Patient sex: F
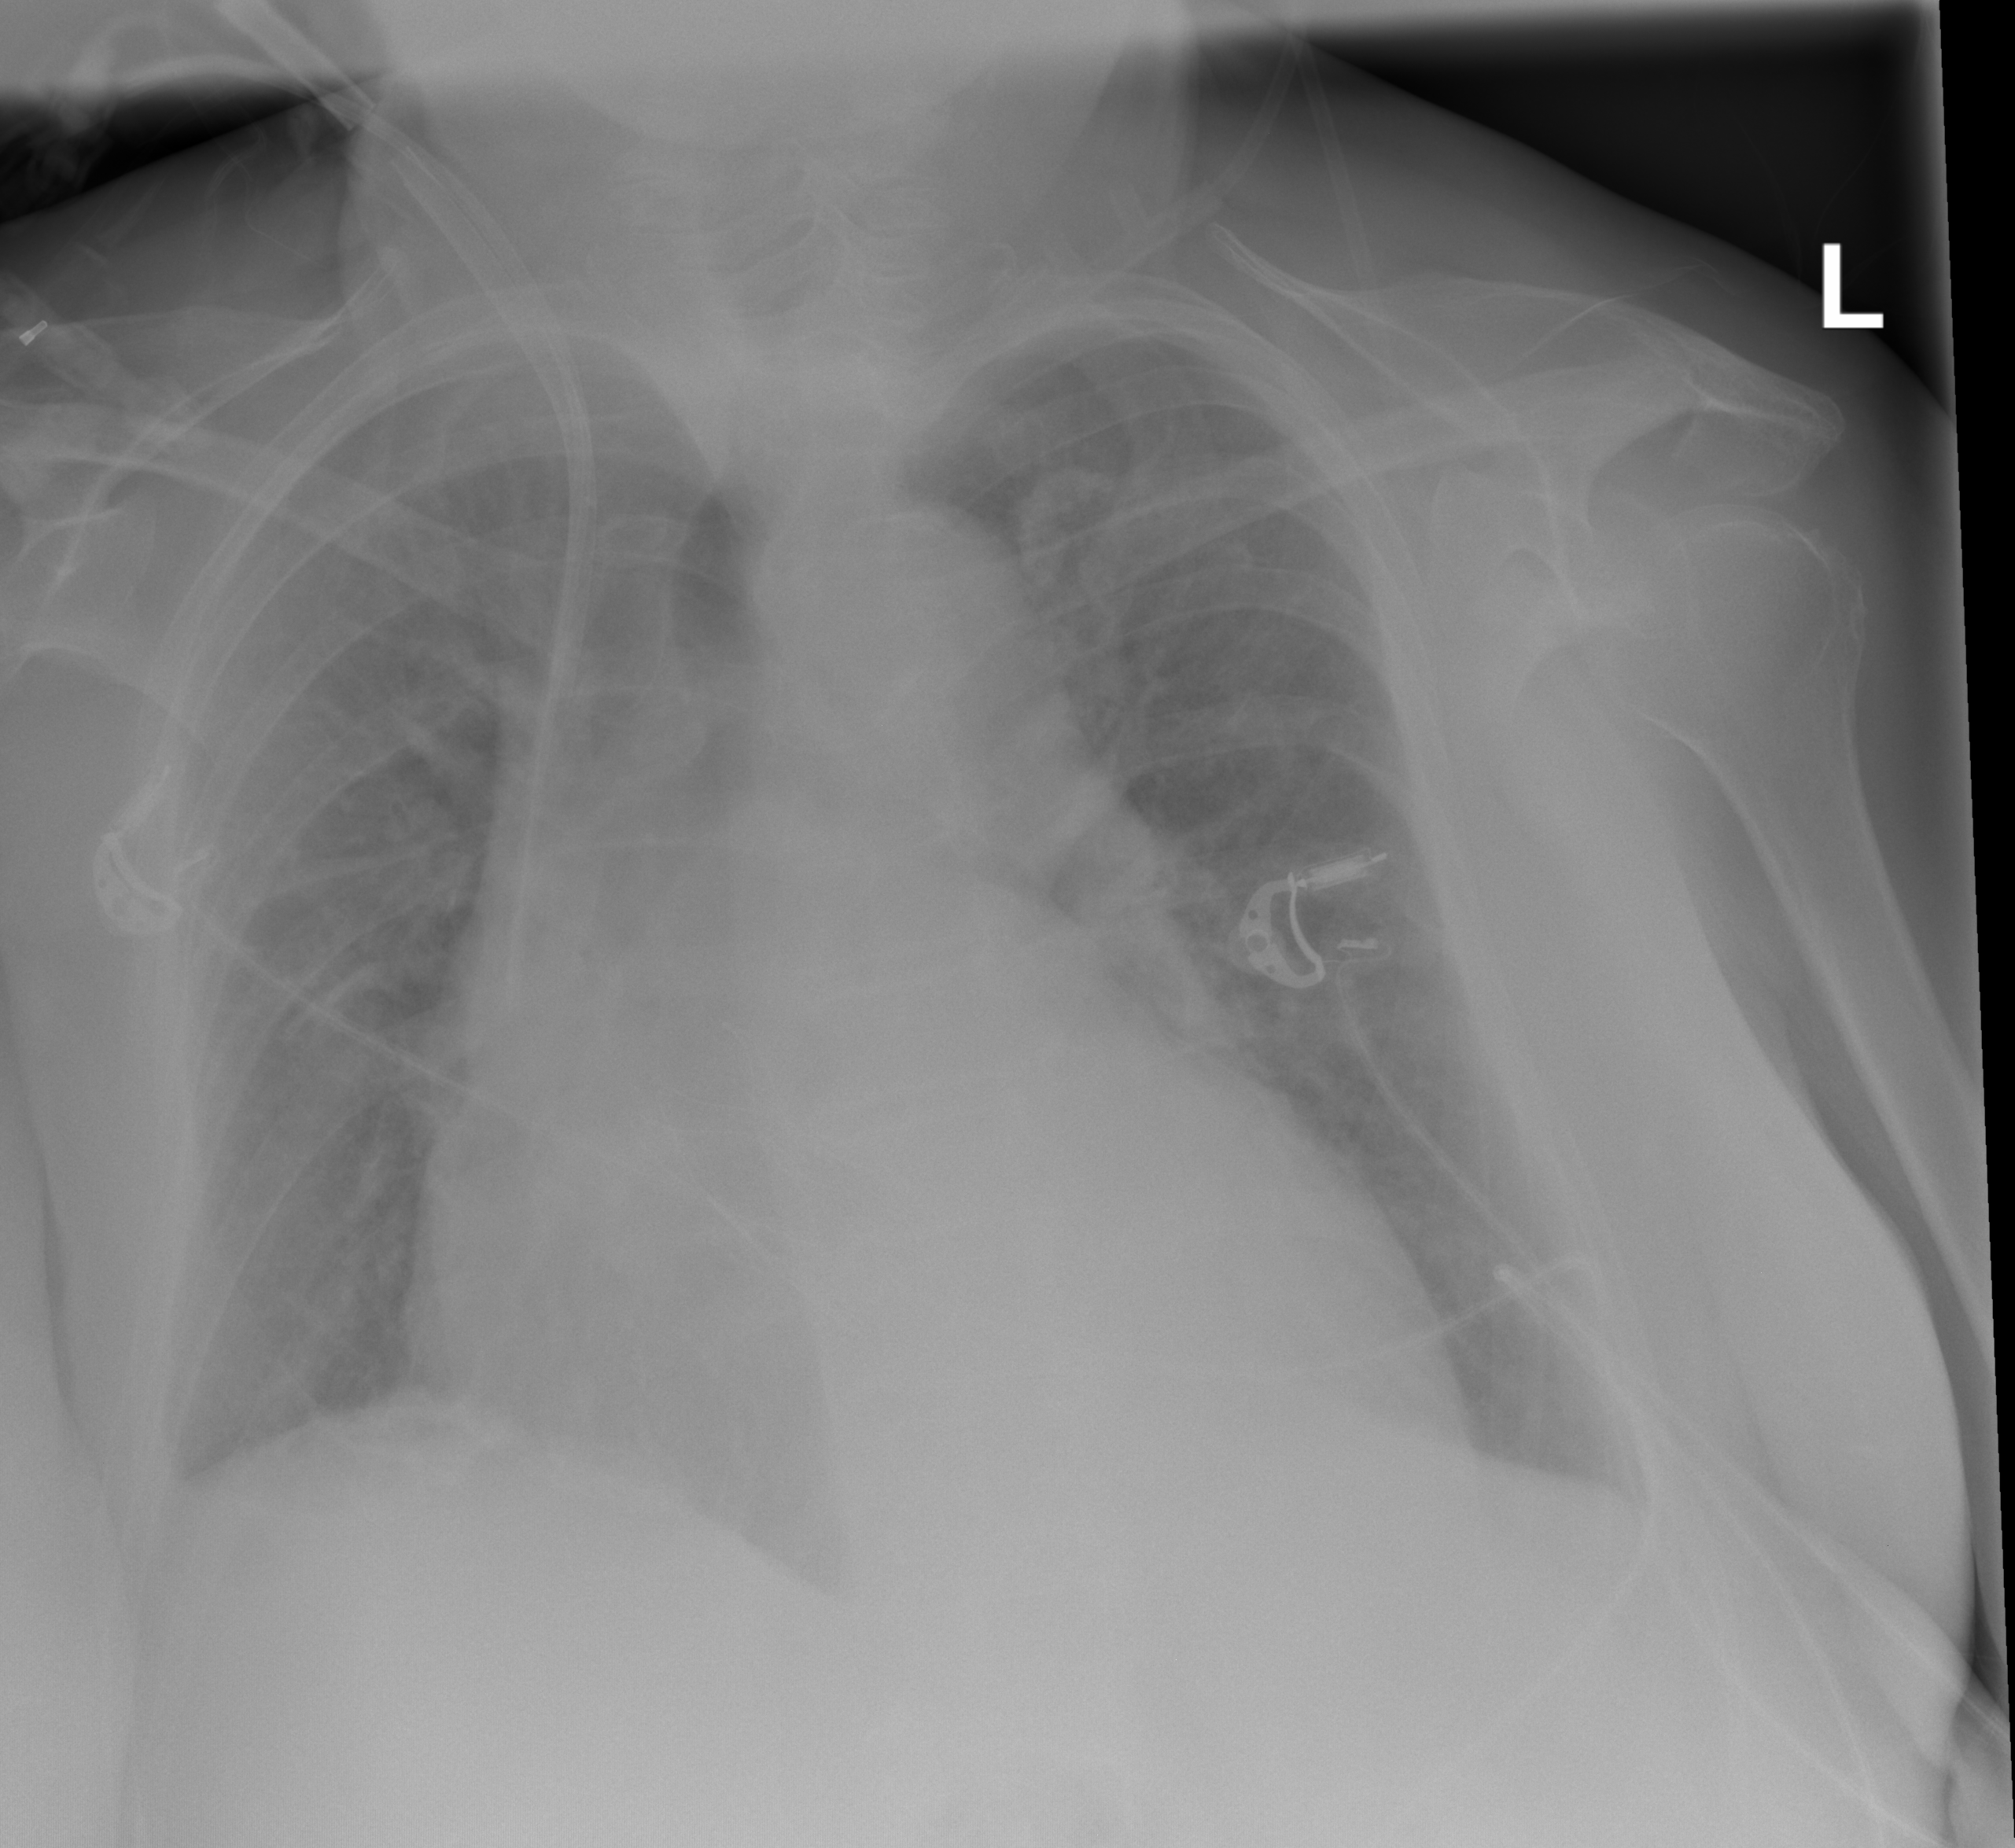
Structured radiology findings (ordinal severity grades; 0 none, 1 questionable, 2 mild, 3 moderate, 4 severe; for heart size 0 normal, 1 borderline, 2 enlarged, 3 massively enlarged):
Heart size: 3
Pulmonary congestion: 2
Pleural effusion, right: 1
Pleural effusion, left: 0
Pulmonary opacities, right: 0
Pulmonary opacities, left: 0
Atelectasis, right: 2
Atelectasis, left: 0